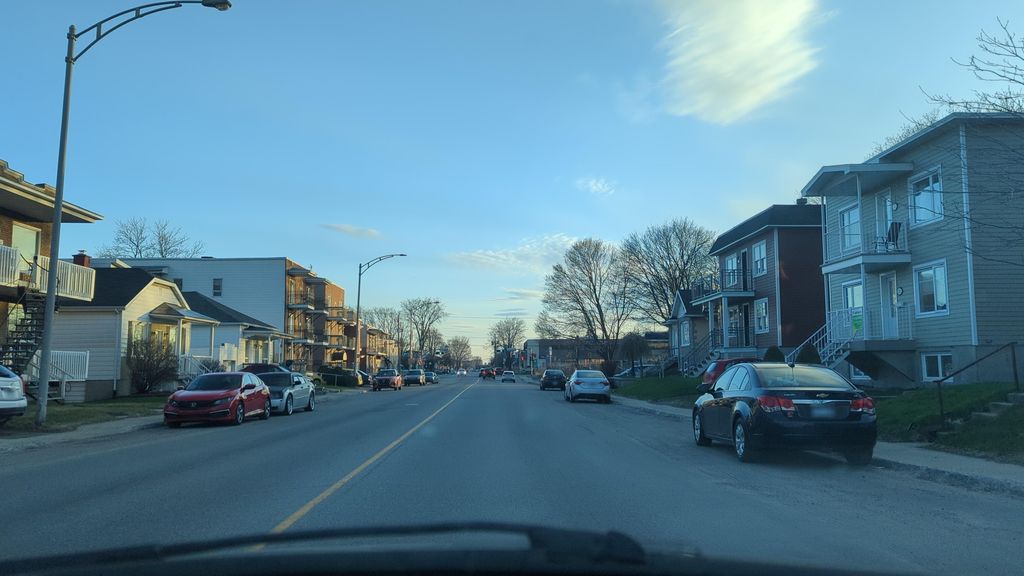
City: quebec_city